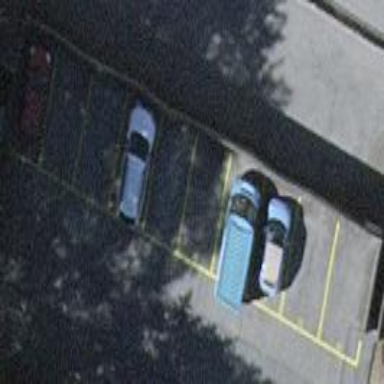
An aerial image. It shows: Rooftop parking area.